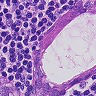
Metastatic tissue present: yes